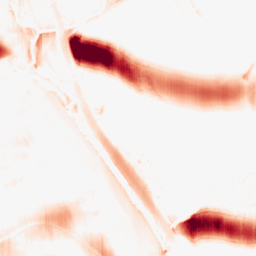
Category: morphological
Decomposition family: morphological_ellipse
Decomposition parameters: operation: opening
width: 50
height: 10
Upsampling method: sinc_hamming
Upsampling parameters: scale: 4
kernel_size: 8
Upsampling scale: 4